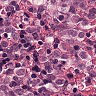
Metastatic tissue present: yes